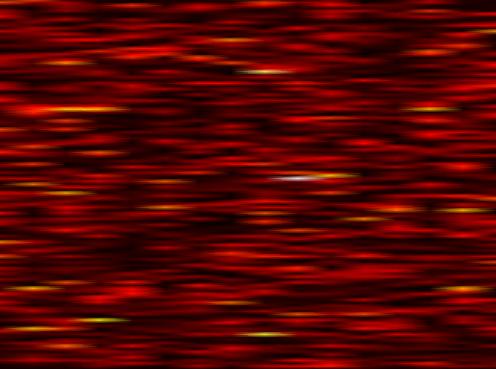
Label: UFMC